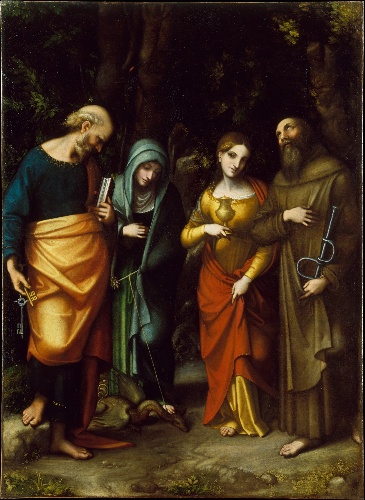
Title: Saints Peter, Martha, Mary Magdalen, and Leonard
Artist: Correggio (Antonio Allegri)
Artist bio: Italian, Correggio, active by 1514–died 1534 Correggio
Date: ca. 1515
Object type: Painting
Classification: Paintings
Medium: Oil on canvas
Dimensions: 87 1/4 x 63 3/4 in. (221.6 x 161.9 cm)
Department: European Paintings
Credit line: John Stewart Kennedy Fund, 1912
Accession year: 1912
Repository: Metropolitan Museum of Art, New York, NY
Tags: Mary Magdalene|Saint Leonard|Saint Peter|Saints|Dragons